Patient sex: F
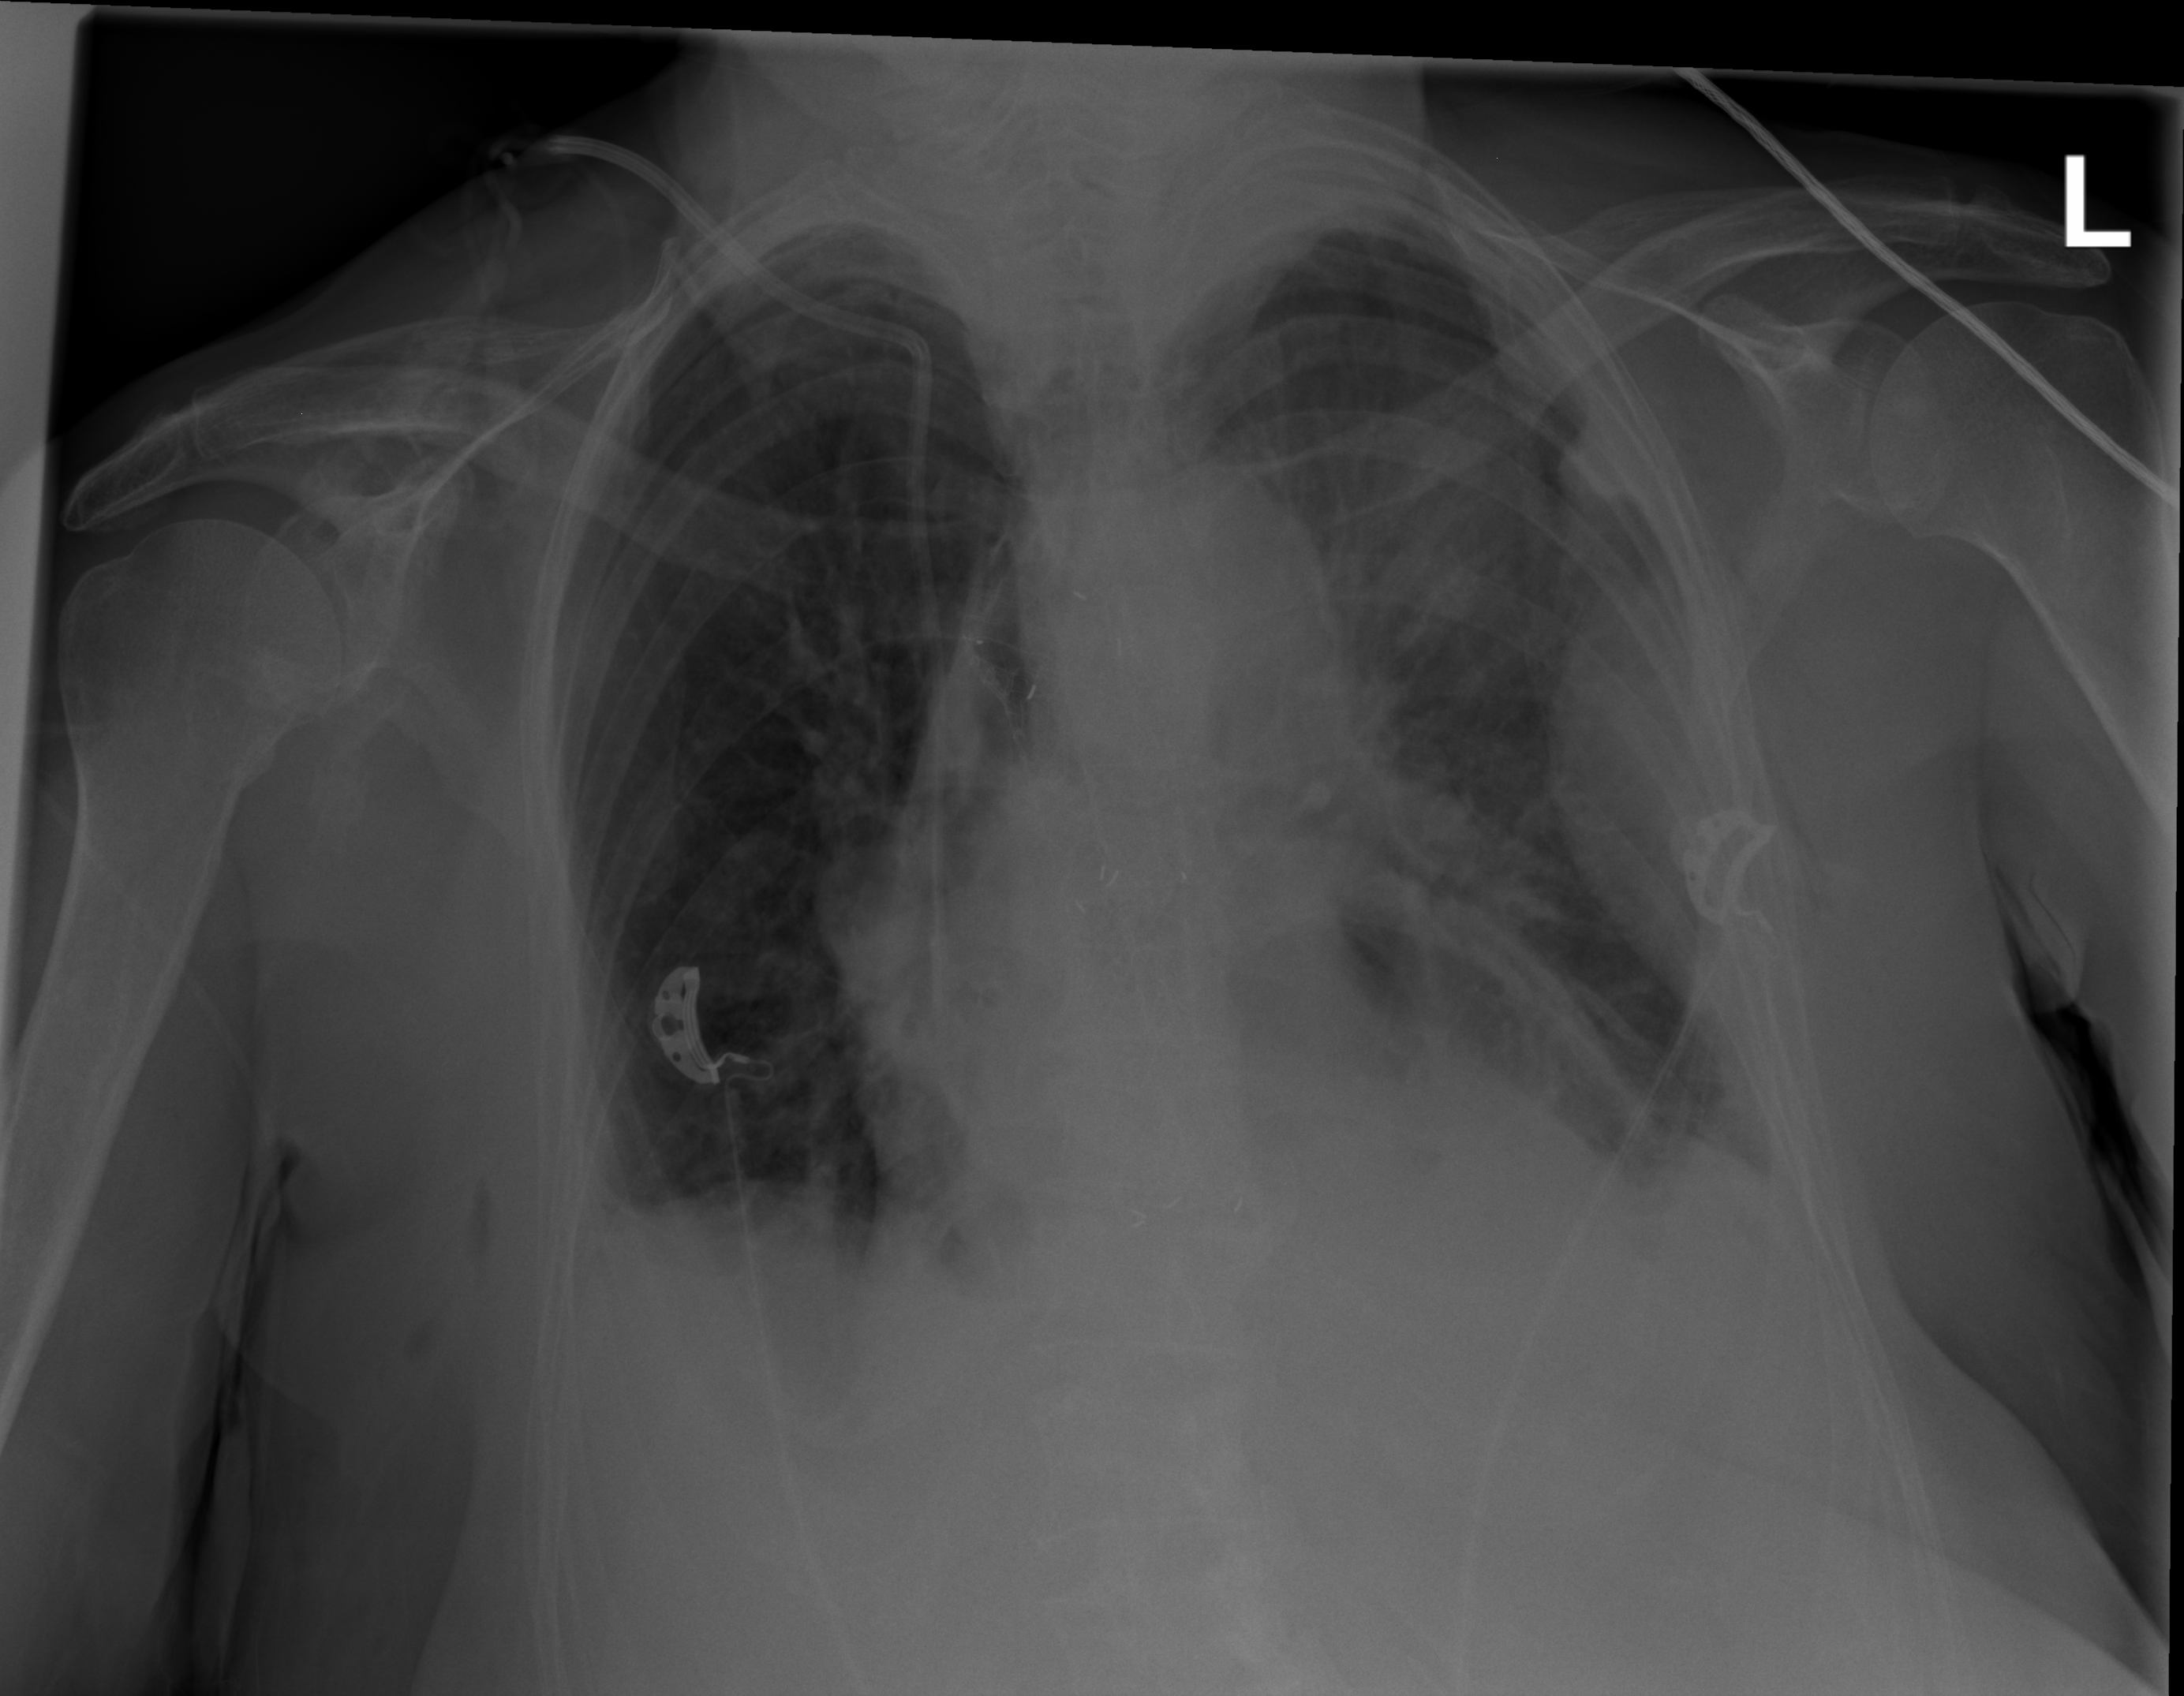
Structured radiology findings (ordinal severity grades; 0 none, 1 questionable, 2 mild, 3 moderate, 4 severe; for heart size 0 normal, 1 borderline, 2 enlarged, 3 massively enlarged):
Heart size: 0
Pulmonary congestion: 0
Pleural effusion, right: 2
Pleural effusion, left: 2
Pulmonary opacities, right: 0
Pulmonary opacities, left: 0
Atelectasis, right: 2
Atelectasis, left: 2